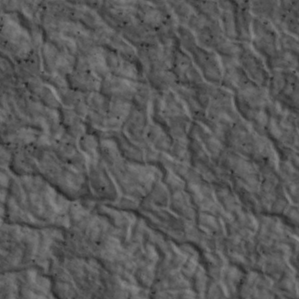
Label: non_frost